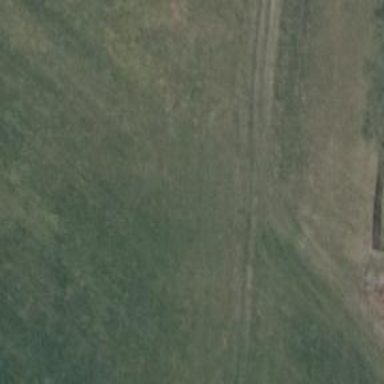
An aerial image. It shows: Grassy track with grade5 tracktype.